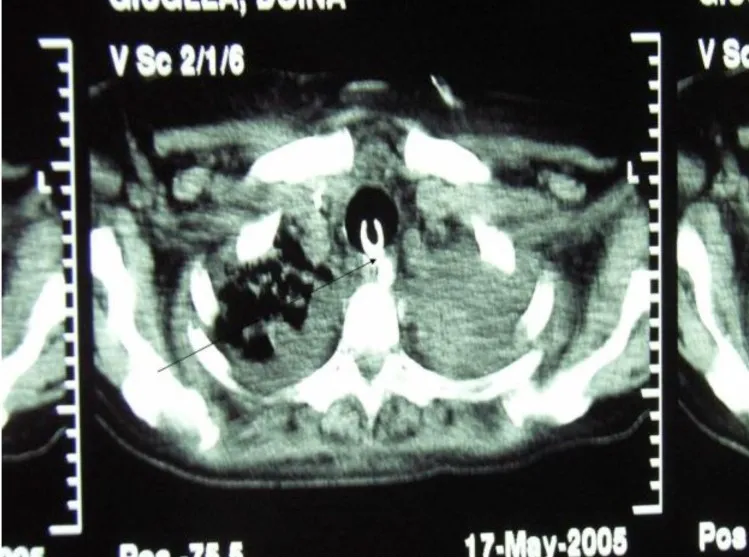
Preoperative CT scan - revealed the eso-tracheal fistula.
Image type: radiology (ct)